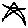
Label: star